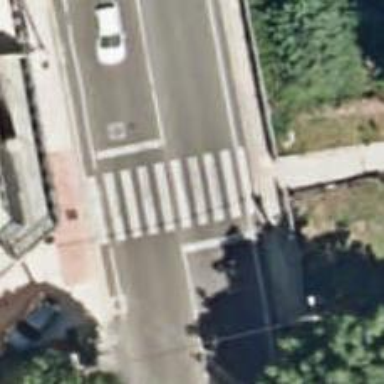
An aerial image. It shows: Uncontrolled road crossing.